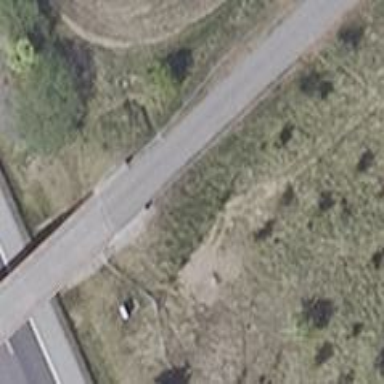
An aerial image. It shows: Bridge over unclassified asphalt road with grade1 tracktype.